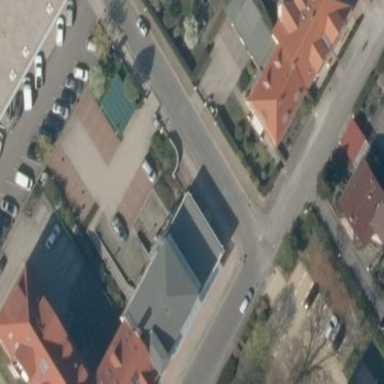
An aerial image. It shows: School building with flat roof.